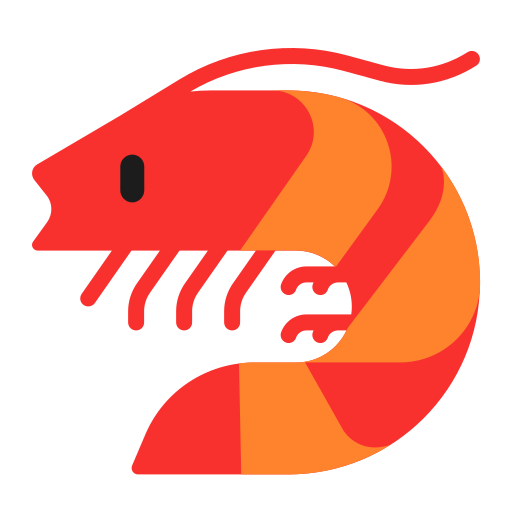
shrimp flat